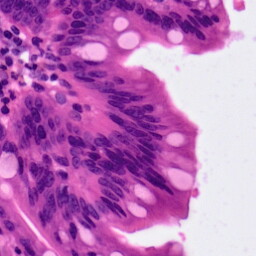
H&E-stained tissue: Pancreatic